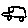
Label: car